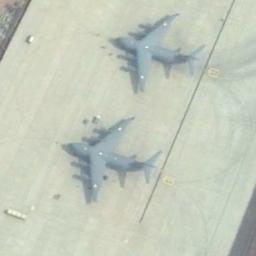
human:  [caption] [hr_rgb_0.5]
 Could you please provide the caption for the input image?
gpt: Two gray planes parked in front of a line on the open area .

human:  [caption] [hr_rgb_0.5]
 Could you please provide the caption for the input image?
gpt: Two airplanes are parked on the runway .

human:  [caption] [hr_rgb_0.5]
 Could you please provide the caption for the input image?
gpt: Two gray airplanes of same size were in the open space .

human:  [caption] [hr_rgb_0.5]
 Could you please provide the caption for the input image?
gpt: Two grey aircraft were parked on the ground .

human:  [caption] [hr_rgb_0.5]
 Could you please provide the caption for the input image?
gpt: Two planes of equal size in the parking lot .